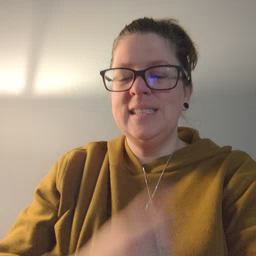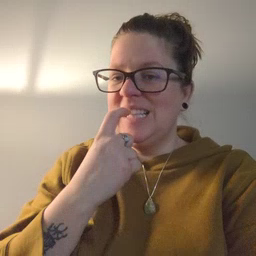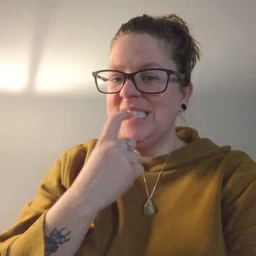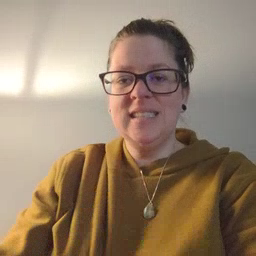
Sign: glasswindow